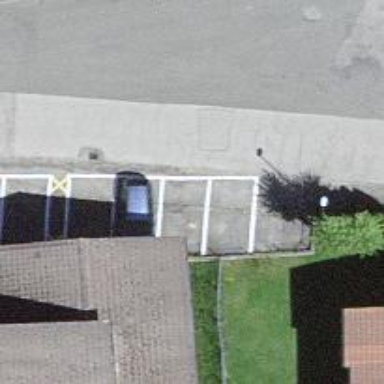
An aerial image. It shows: Post box is visible.